Aerial crown-view tile of a tropical tree (Barro Colorado Island, Panama), acquired 20250124:
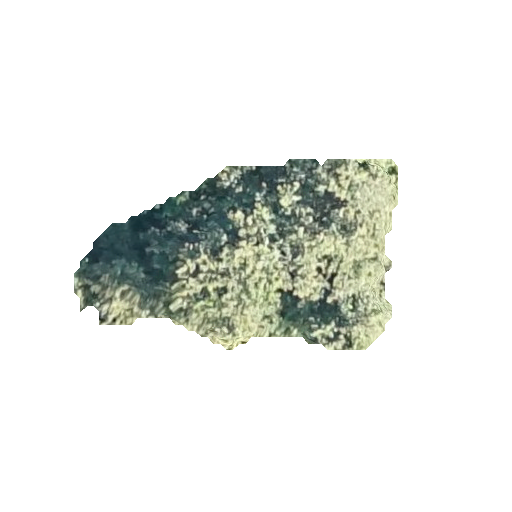
Species: Luehea seemannii
GBIF accepted scientific name: Luehea seemannii
Crown area: 68.498 m²